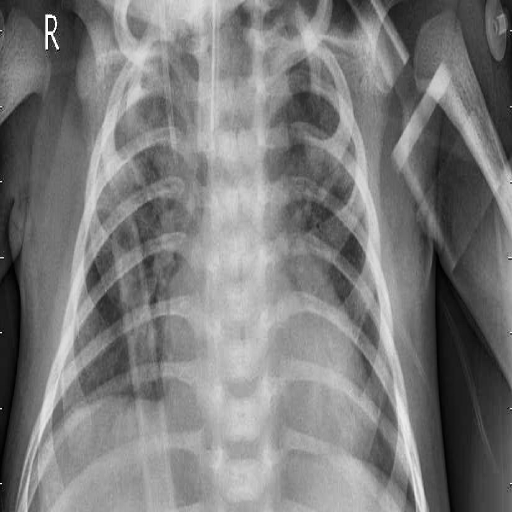
Finding: PNEUMONIA